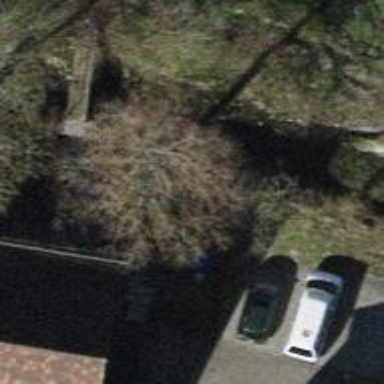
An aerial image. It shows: Urban tree adds touch of nature to the surroundings.